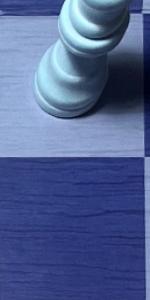
Label: Empty